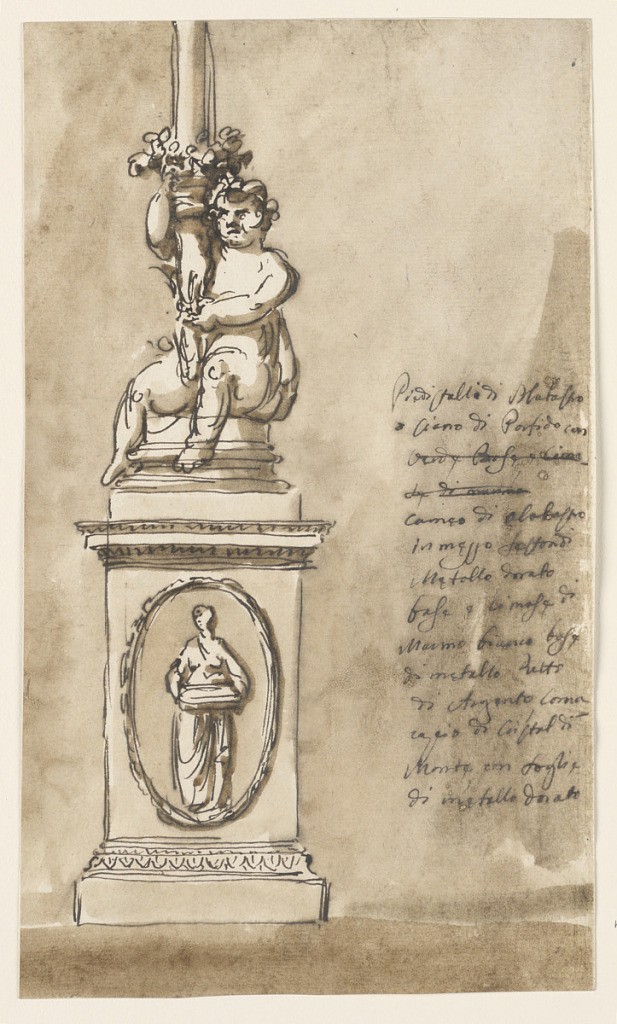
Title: Candlestick
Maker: Giuseppe Barberi, Italian, 1746–1809
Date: ca. 1780–1785
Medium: Pen and brown ink, brush and brown wash on off-white laid paper, lined
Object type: Drawing
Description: A variation of the motifs of -2037; the putto supports a cornucopia from which the candle springs. Written at right be the artist: "Piedistalli di Alabastro / o siano di Porfido con [verde Base e Cima]se di marmo [erased] cameo di alabastro / in mezzo feston di / Metallo dorato / base e cimase di / Marmo bianco base di metallo Putto / di Argento corna / copio di cristal di / Monte con foglie / di metally dorato". Usual background.